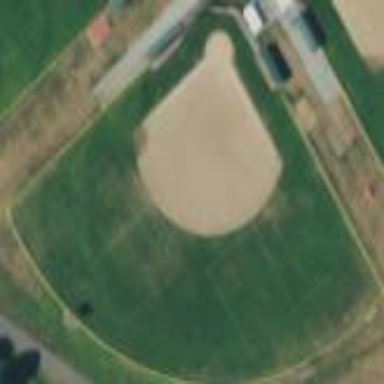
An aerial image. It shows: Baseball pitch for leisure and sports activities.